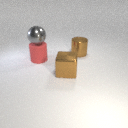
large red rubber cylinder to the left of large brown metal cylinder